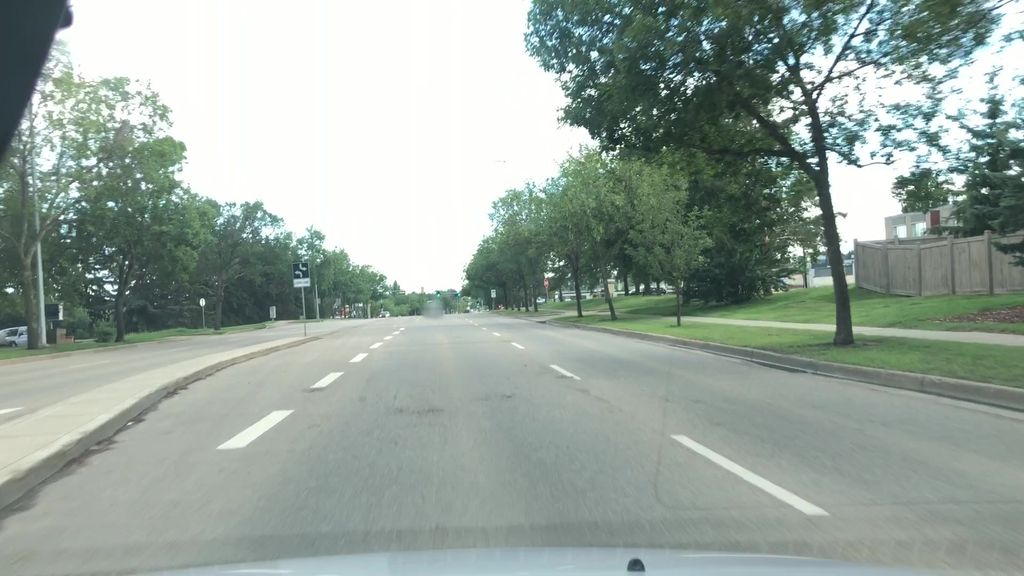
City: edmonton